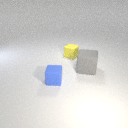
large gray rubber cube to the right of small yellow rubber cube